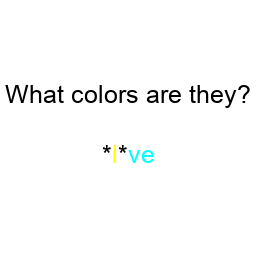
Color: black, yellow, black, cyan, cyan
Color name shown: olive
Background color: white
Question text color: black